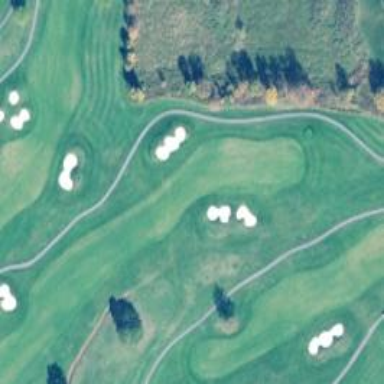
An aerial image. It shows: Golf fairway surrounded by grass.